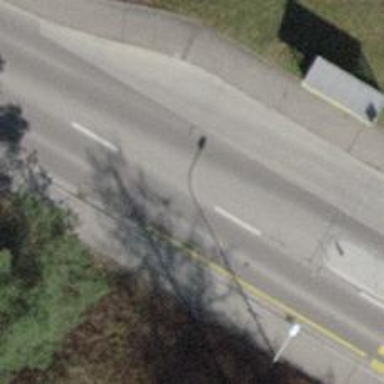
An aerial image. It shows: Bus stop with stop position for public transport.